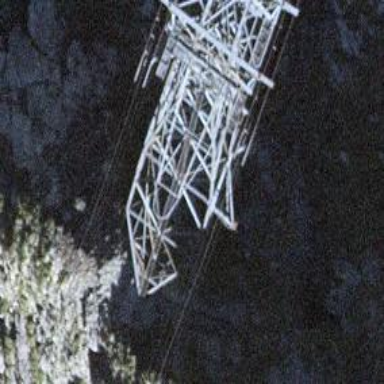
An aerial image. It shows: Pylon for aerialway.